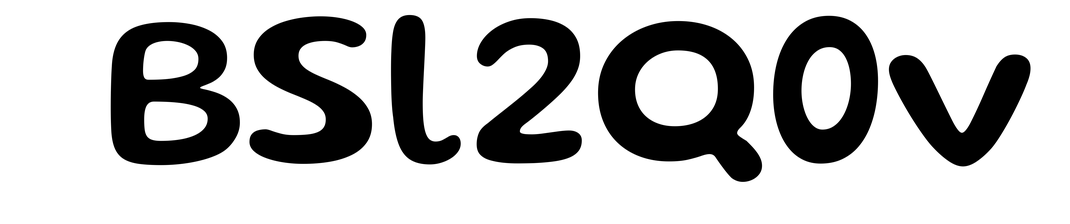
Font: Gluten_Medium